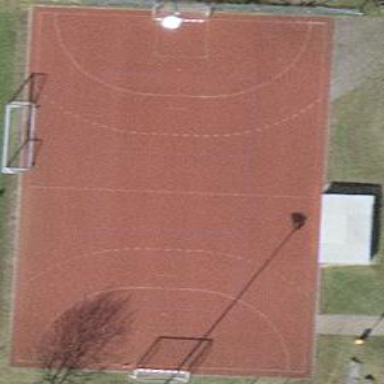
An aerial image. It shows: Multi-sport pitch with tartan surface.